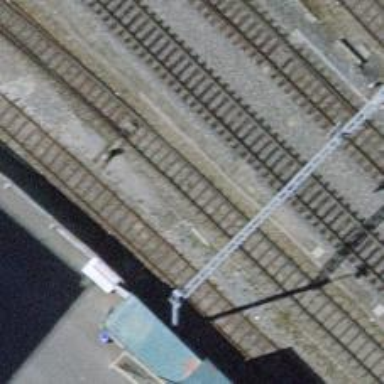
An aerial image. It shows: Railway switch.